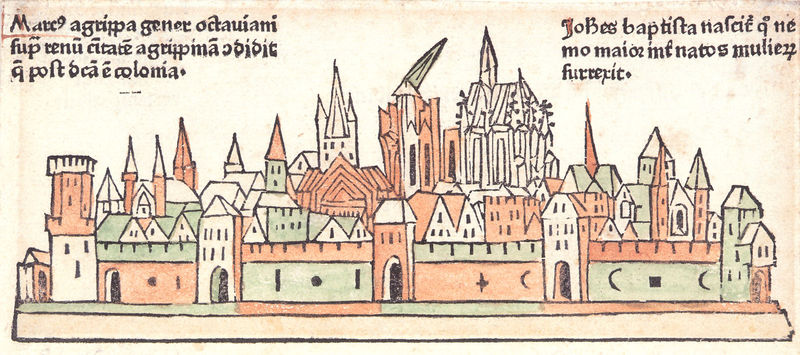
Titel: Kol. Holzschnitt aus: Werner Rolevinck “Fasciculus temporum”
Institution: Köln, Stadtmuseum
Schlagwörter: grün, stadt, fenster, skizze, dach, haus, rot, häuser, kirche, turm, holzschnitt, schrift, ansicht, bogen, vedute, dächer, giebel, mauer, farbe, zerstörung, tor, zinnen, stadtansicht, eingang, mond, ruine, buch, burg, türme, dom, druck, halbmond, seite, illustration, text, löcher, kathedrale, tore, stadttor, kaputt, mittelalter, stadtmauer, schießscharten, latein, köln, wachtürme, scharten, agrippa, lkirche, johannes baptist